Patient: sex M, age 24
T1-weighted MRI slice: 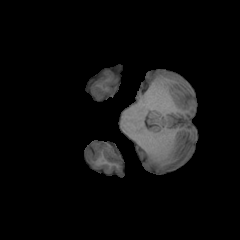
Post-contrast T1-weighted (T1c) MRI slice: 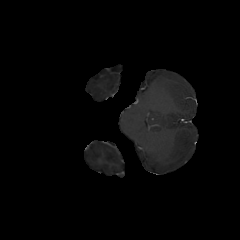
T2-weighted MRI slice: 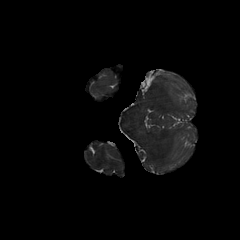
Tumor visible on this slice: no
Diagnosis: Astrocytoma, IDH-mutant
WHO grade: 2